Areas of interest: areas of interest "Postal Savings Bank of China"
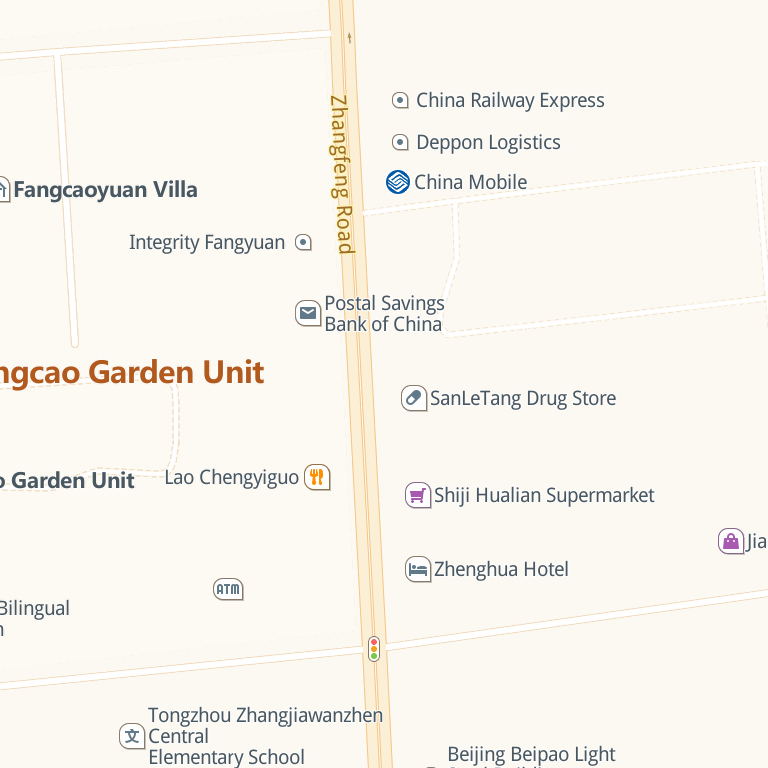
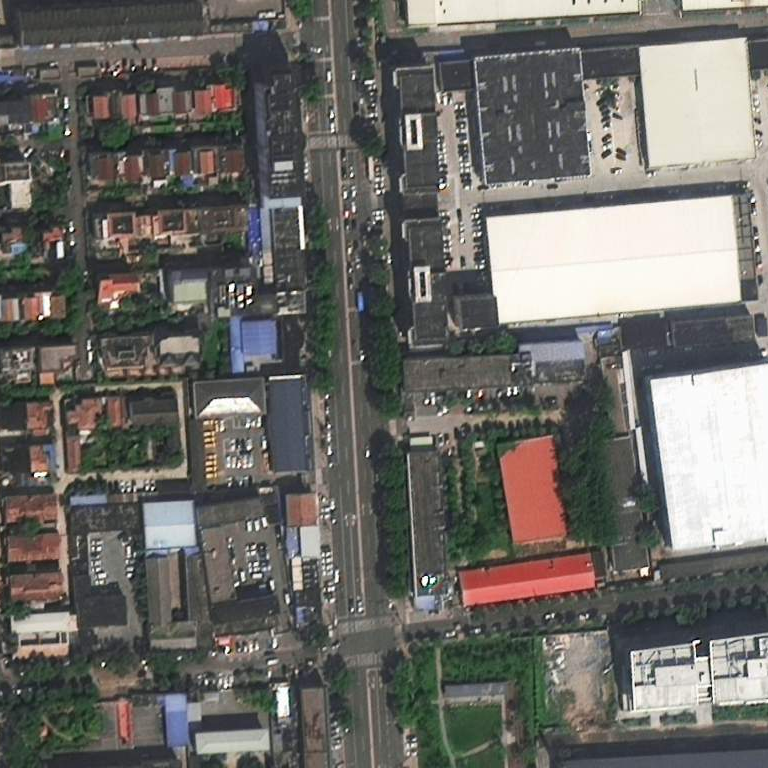